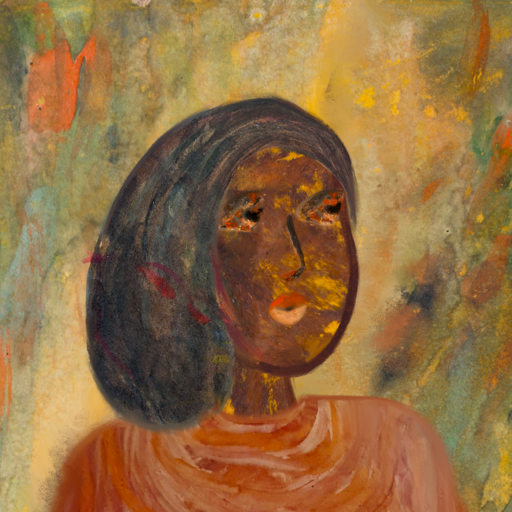
Background: Comrade, Head And Neck Side: Comrade, Face Side: Gypsy_Queen, Bust: Pious_Lady, Hair Side: Gypsy_Mother, Head Accessory: Blank, Second Necklace: Blank, Necklace: Blank, Baby: Blank